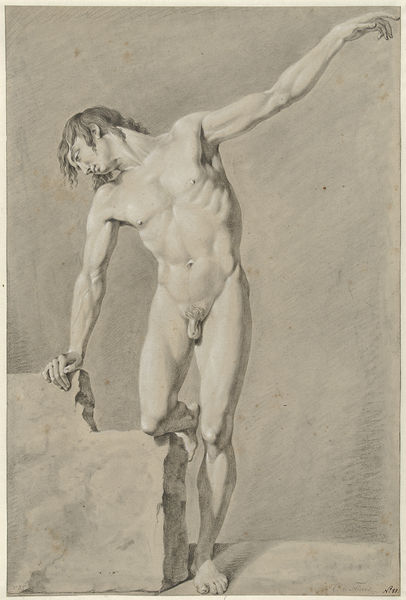
Titel: Staand mannelijk naakt, de linkerarm geheven
Künstler: Hendrik de Flines
Standort: Amsterdam
Institution: Rijksmuseum
Schlagwörter: akt, felsen, fuß, hand, kopf, mann, nackt, schatten, weiß, komposition, brust, grau, haar, schwarz, stützen, zeichnung, blick, jung, arm, stehen, stein, hals, signatur, schlank, figur, haare, pose, stehend, bein, mauer, graphik, muskeln, nabel, bauch, geschlecht, knie, nazarener, kohle, schraffur, knien, beschriftung, bleistift, posieren, jüngling, frontalansicht, junger mann, abstützen, diagonale, studium, felsblock, hoden, gehöht, zeigt, positur, mauerrest, 1900, aurm, sehene